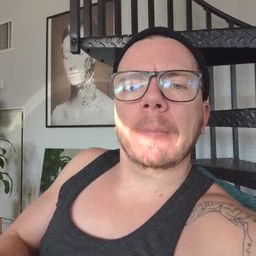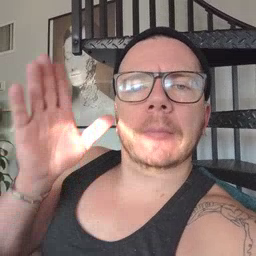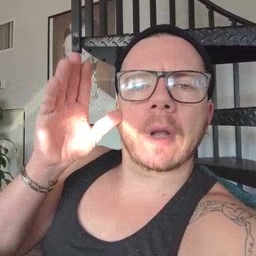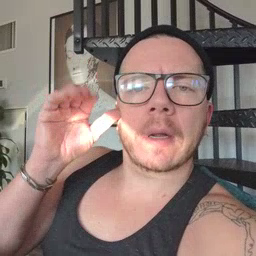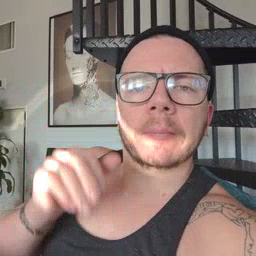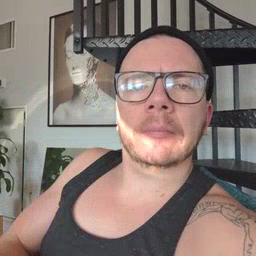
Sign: donkey